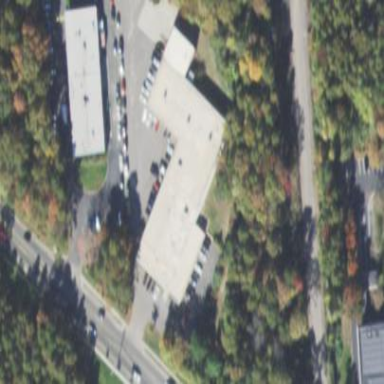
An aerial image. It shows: Commercial building.